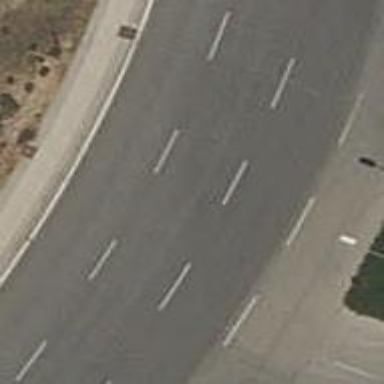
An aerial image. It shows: Tertiary road made of asphalt leading to roundabout junction.